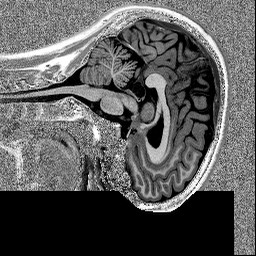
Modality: MP2RAGE
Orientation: sagittal
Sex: female